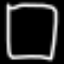
Label: square